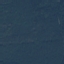
Label: Forest